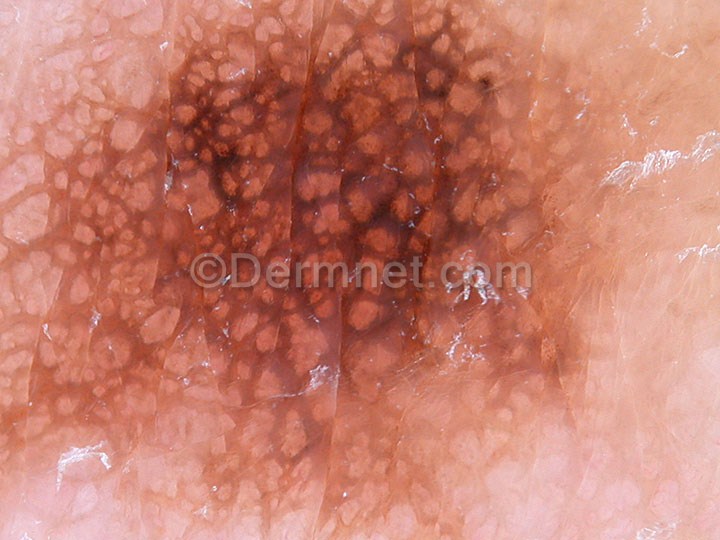
Disease: Melanoma Skin Cancer Nevi and Moles